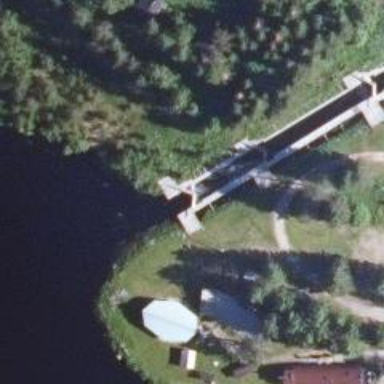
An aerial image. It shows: Lock gate along waterway.